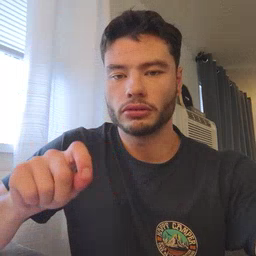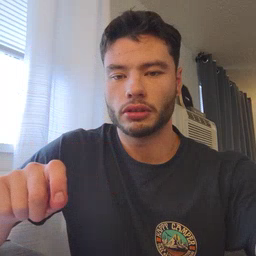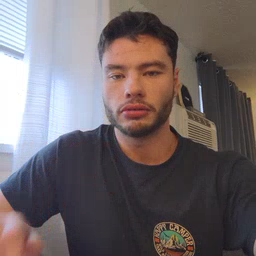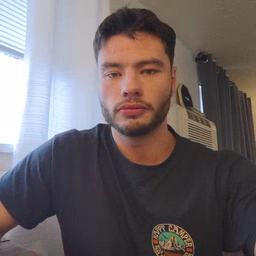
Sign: pencil